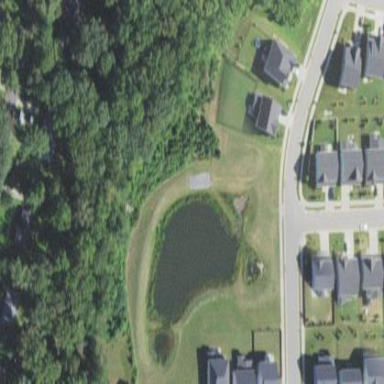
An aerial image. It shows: Pond surrounded by natural water.